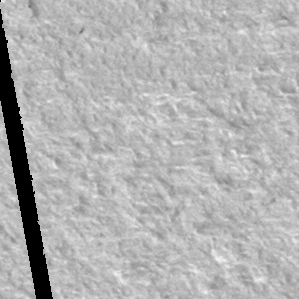
Label: frost